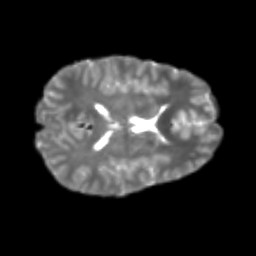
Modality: T2w
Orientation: axial
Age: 21
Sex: male
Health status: healthy
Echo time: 0.074 s